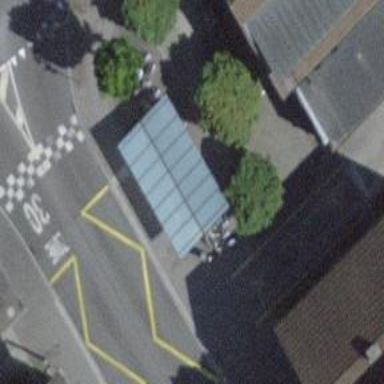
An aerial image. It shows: Bicycle parking area.